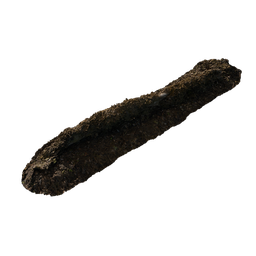
Label: nature